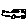
Label: car